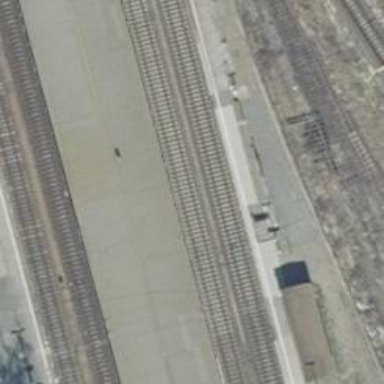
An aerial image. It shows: Stop position for public transport at railway stop.